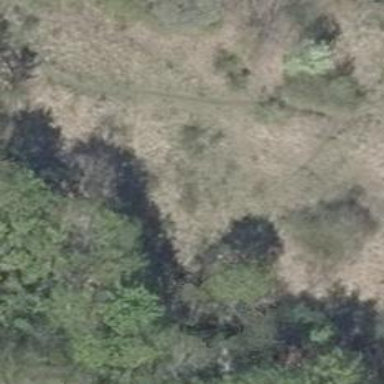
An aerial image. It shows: Path covered with grass.